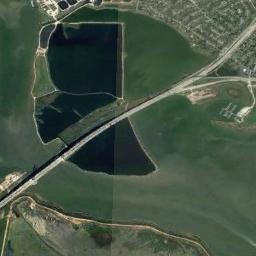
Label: bridge